I will show an image sequence of human cooking. I have annotated the images with numbered circles. Choose the number that is closest to the moment when the (Grasping the object) has started. You are a five-time world champion in this game. Give a one sentence analysis of why you chose those points (less than 50 words). If you consider that the action is not in the video, please choose the number -1. Provide your answer at the end in a json file of this format: {"points": []}
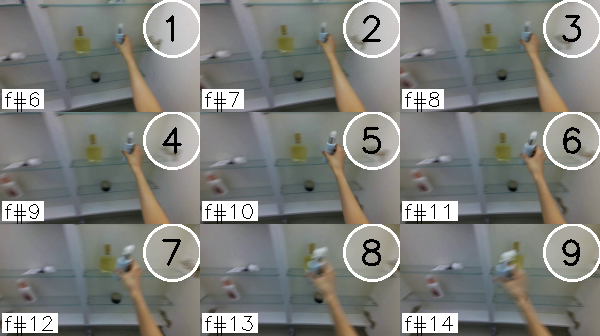
Frame 2 shows the clearest moment of hand-object contact.
{"points": [2]}